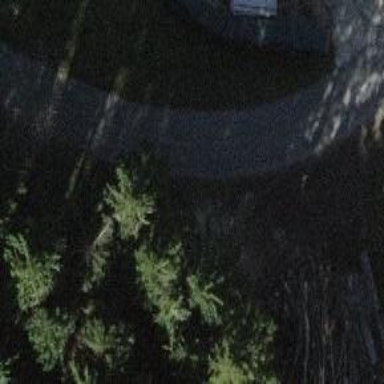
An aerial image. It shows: Bench.